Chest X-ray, PA view. Patient: 60 years old, sex M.
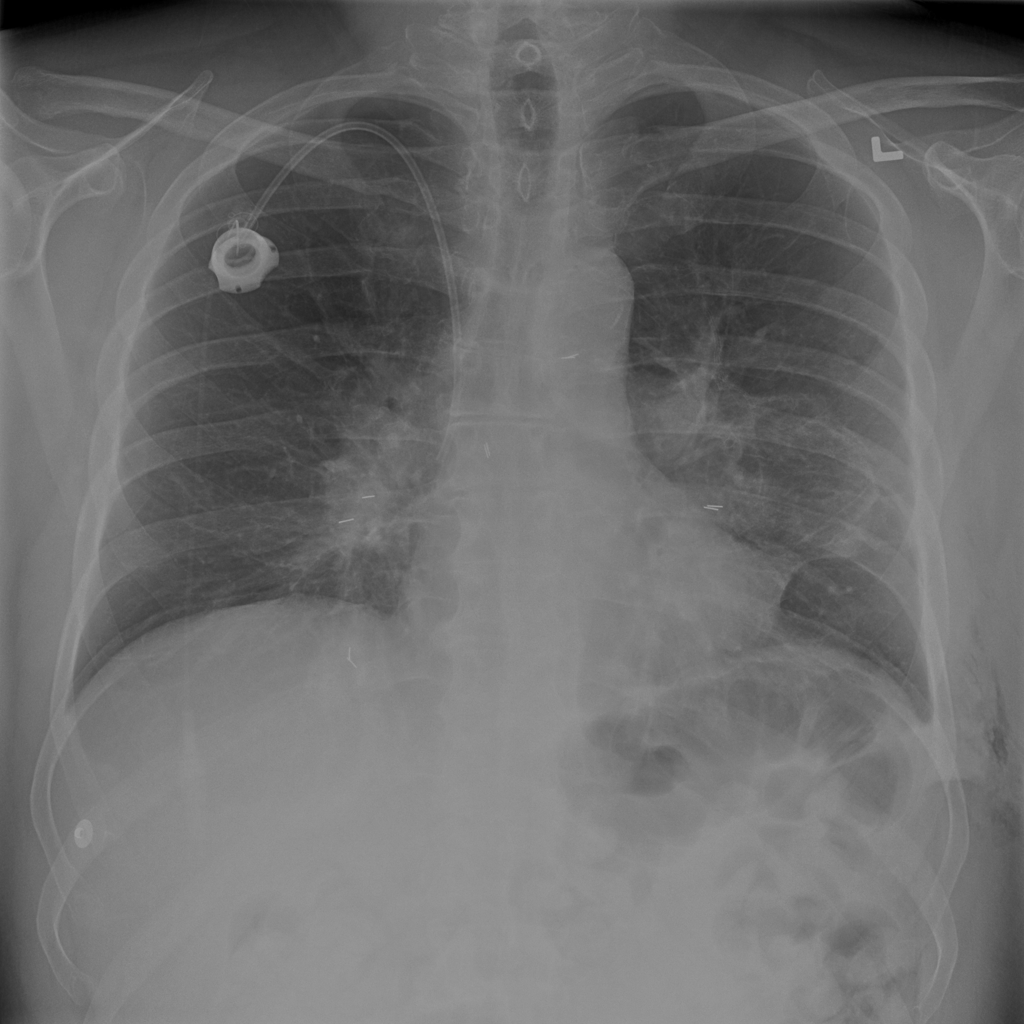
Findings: No Finding